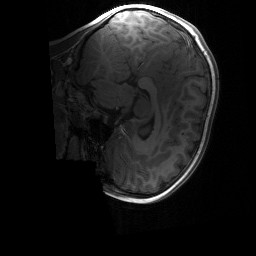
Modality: T1w
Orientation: sagittal
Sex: male
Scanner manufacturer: siemens
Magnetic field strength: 3 T
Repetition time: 1.9 s
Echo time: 0.00243 s